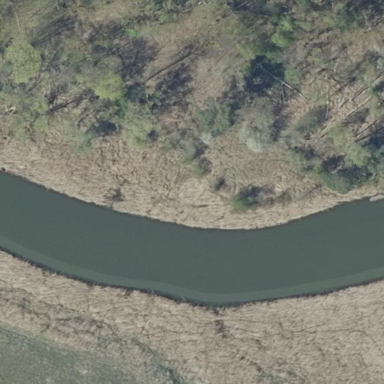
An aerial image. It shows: Reedbed in wetland area.